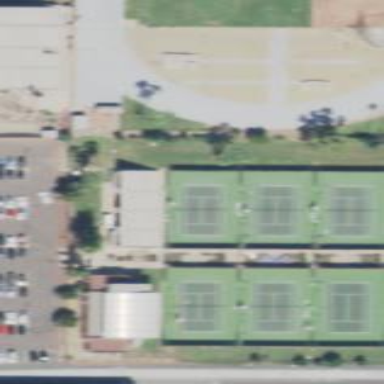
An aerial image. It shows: Sports centre featuring tennis facilities.